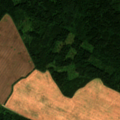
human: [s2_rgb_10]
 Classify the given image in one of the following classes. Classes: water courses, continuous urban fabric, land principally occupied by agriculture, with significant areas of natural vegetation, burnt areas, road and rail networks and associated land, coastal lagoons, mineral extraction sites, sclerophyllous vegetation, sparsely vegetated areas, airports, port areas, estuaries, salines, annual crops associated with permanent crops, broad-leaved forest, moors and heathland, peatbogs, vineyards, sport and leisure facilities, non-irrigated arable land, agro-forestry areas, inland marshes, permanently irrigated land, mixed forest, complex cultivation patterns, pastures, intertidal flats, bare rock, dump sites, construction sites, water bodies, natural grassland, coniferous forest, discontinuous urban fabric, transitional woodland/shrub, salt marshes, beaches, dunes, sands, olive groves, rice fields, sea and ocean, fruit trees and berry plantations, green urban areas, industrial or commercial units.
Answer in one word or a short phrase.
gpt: non-irrigated arable land, broad-leaved forest, coniferous forest, transitional woodland/shrub